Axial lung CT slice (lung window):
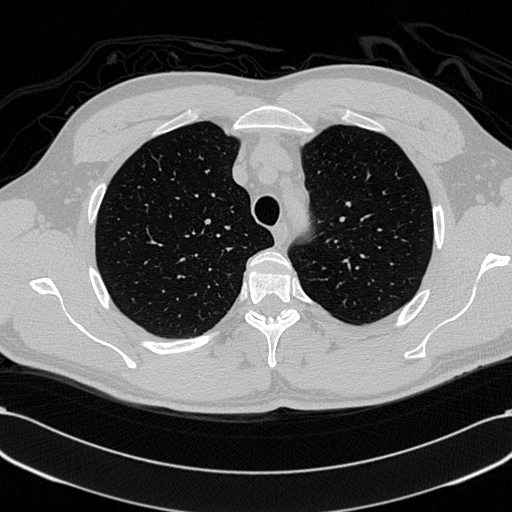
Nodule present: no